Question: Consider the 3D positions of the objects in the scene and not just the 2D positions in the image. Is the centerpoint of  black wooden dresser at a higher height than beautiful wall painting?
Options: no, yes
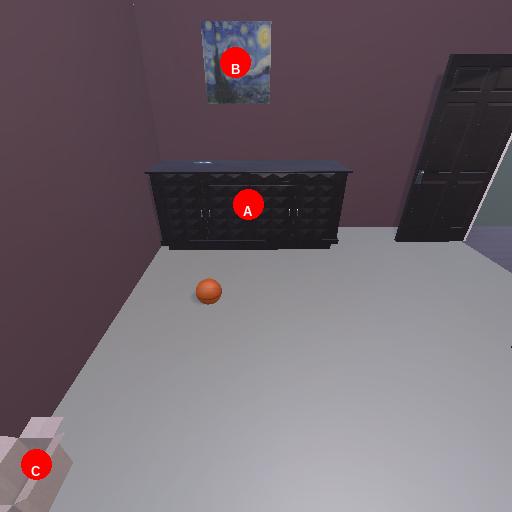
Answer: no